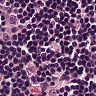
Metastatic tissue present: no